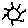
Label: sun